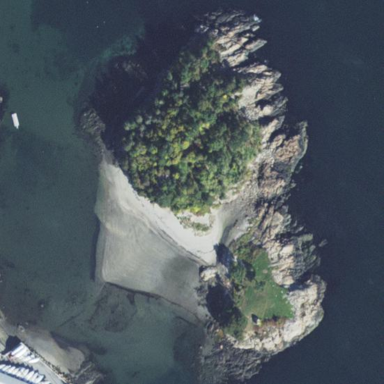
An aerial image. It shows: Island with natural coastline. The land is nature reserve designated for conservation.